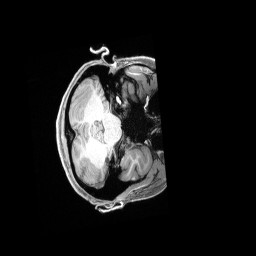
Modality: T1w
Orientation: axial
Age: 30
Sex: female
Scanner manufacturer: siemens
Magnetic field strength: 3 T
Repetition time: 2.4 s
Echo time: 0.00228 s